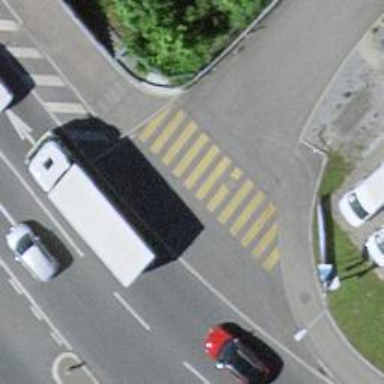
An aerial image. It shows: Uncontrolled zebra crossing on the road.